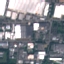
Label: Industrial